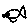
Label: fish